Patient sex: M
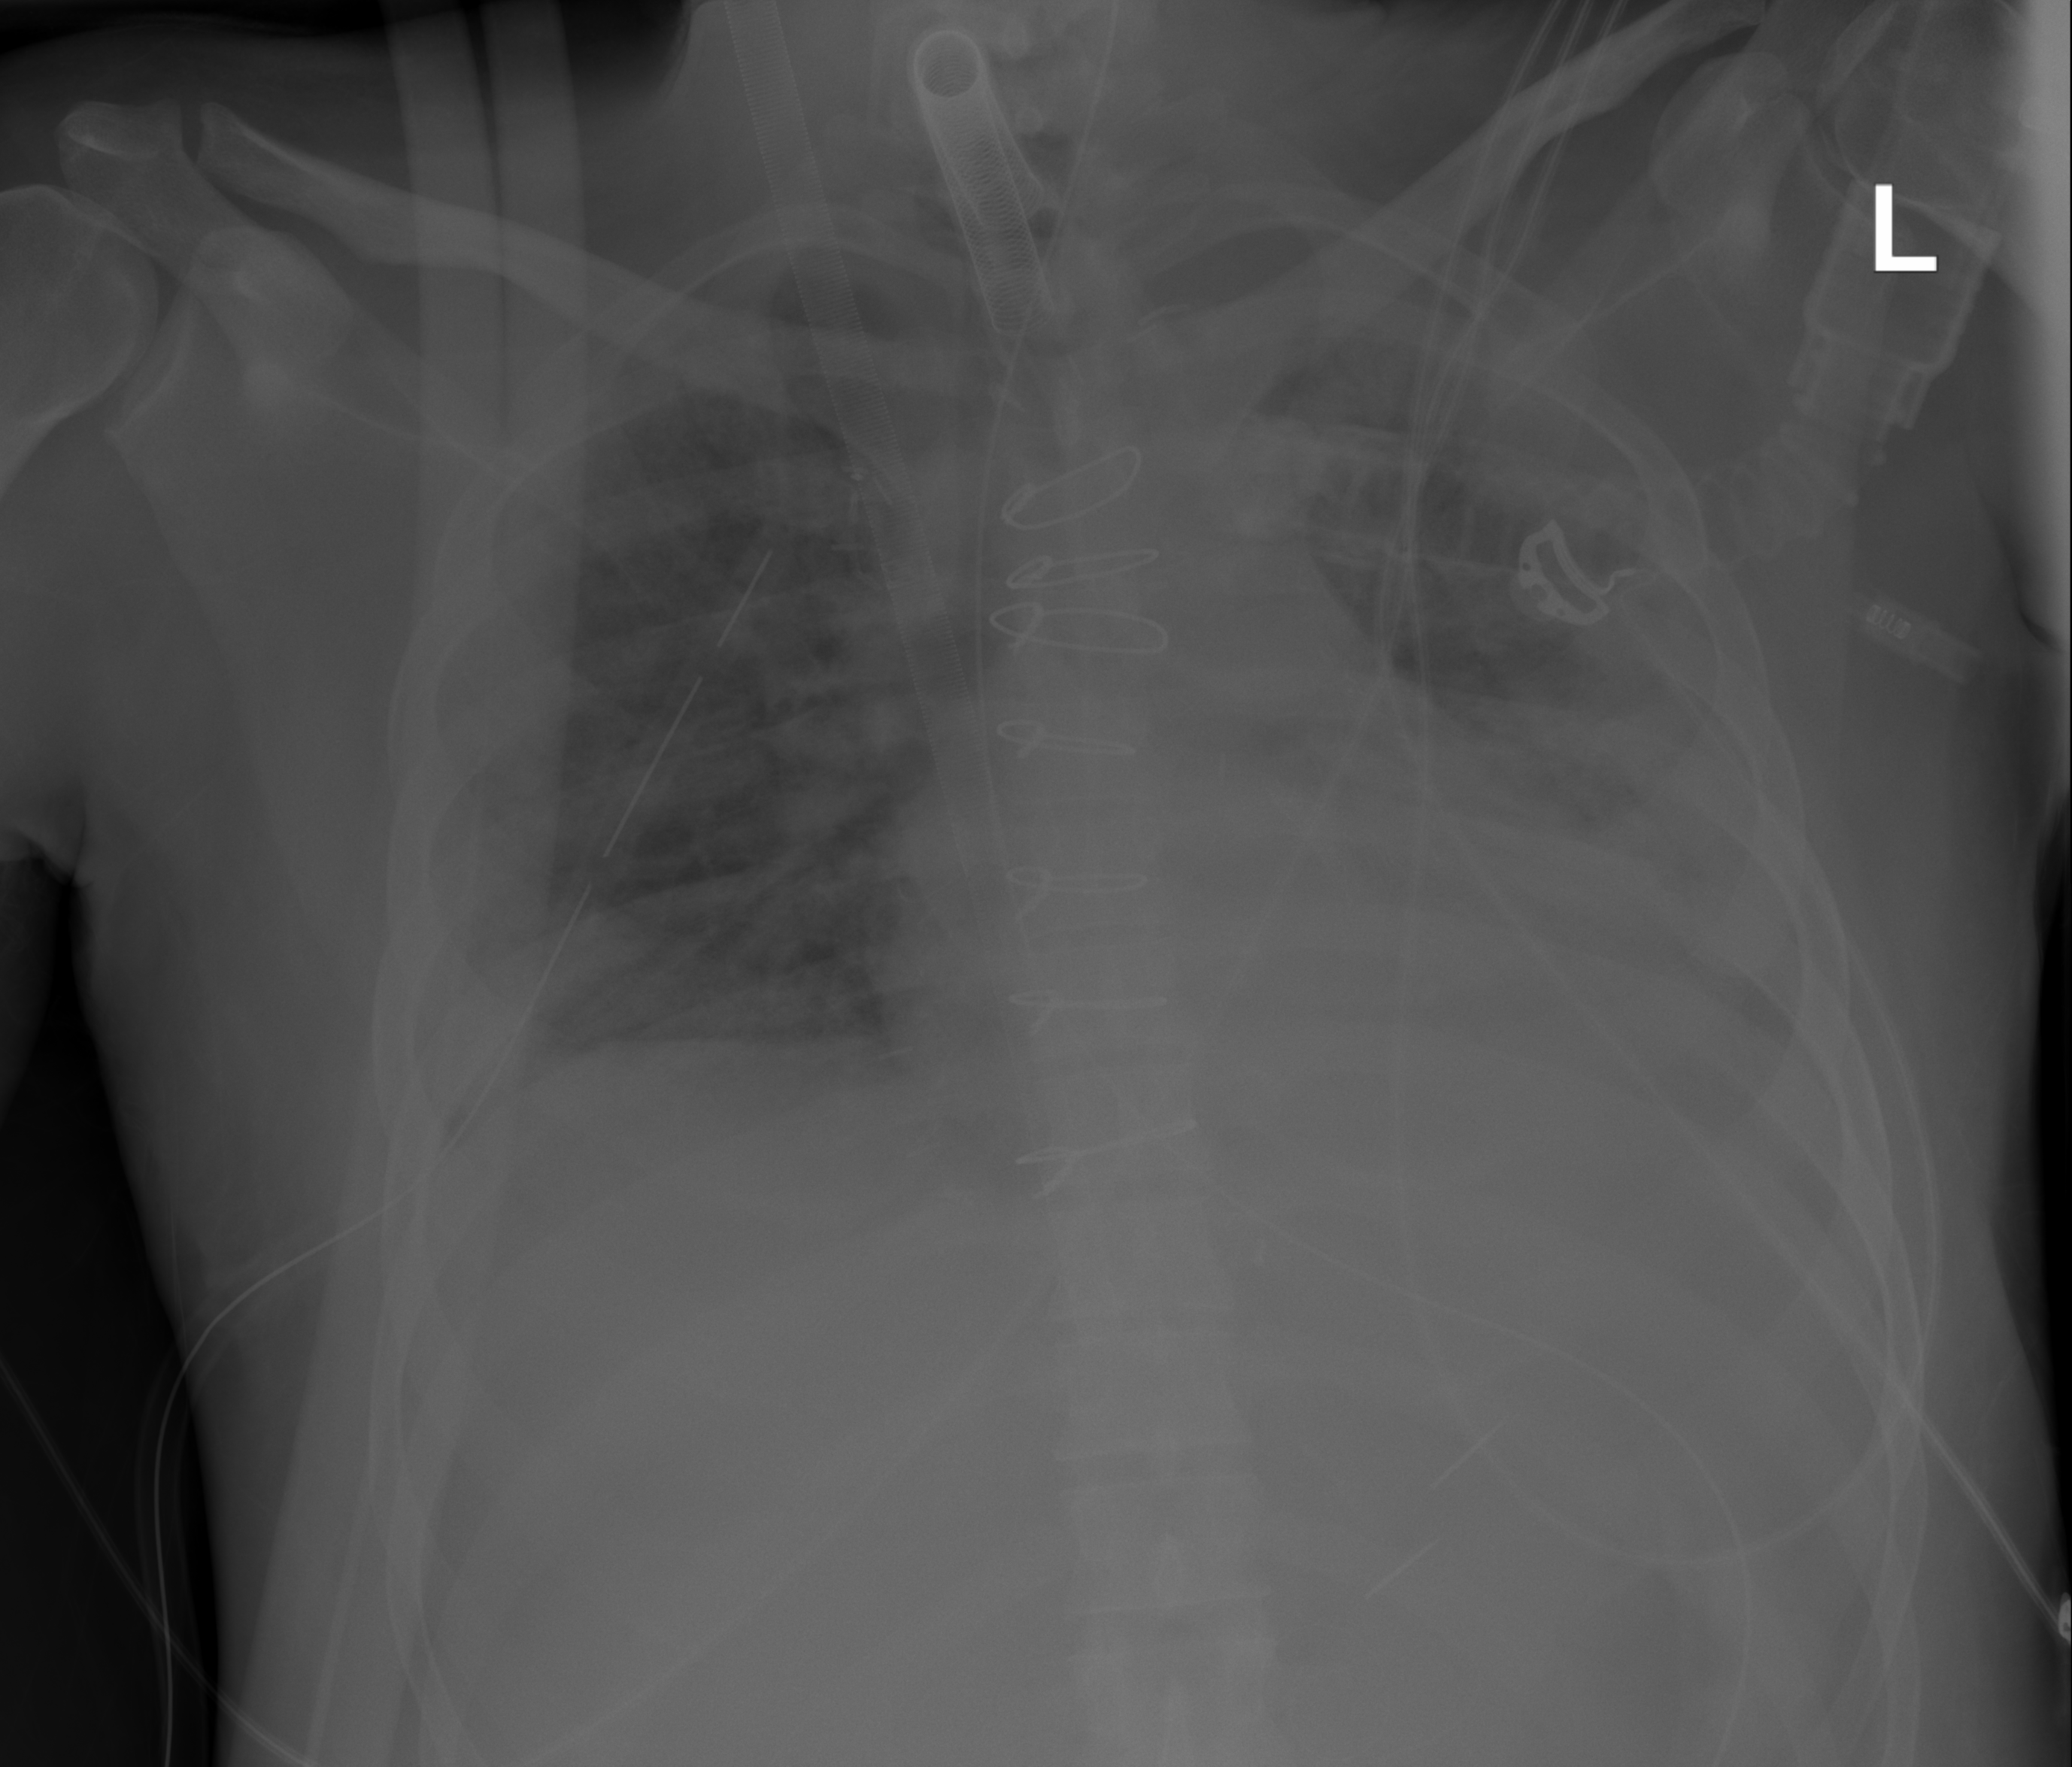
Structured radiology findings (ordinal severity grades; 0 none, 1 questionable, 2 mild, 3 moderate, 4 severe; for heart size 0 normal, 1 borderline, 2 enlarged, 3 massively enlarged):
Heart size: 2
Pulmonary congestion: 0
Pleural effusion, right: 0
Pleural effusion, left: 0
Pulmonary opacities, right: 3
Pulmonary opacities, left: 3
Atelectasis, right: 2
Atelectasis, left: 2